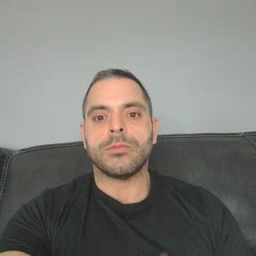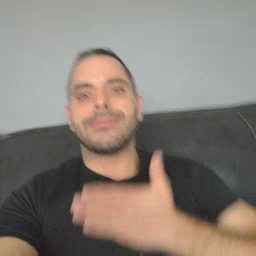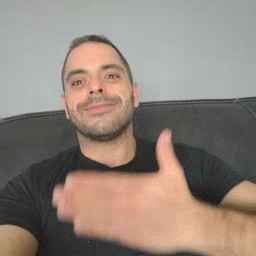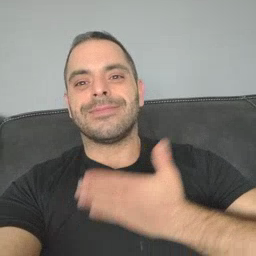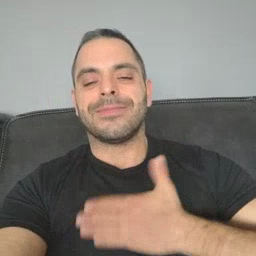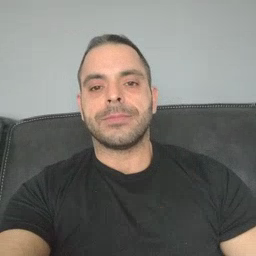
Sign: happy